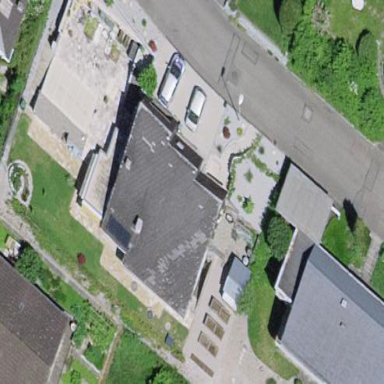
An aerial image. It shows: Detached building with saltbox roof shape.